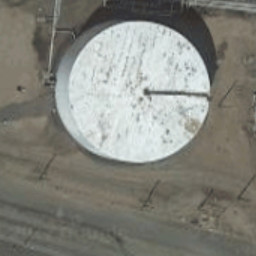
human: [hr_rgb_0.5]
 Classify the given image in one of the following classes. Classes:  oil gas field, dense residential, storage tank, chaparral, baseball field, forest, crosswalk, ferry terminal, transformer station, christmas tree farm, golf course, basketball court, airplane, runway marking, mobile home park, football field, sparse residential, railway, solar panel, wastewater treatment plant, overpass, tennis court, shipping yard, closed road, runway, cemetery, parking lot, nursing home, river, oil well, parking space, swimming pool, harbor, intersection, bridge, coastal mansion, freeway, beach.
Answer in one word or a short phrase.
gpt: storage tank